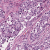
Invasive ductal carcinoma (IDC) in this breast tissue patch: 1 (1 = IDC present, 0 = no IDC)